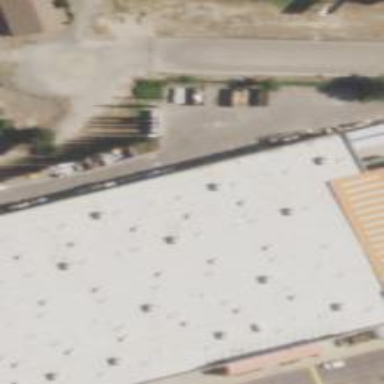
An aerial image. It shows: Retail building.